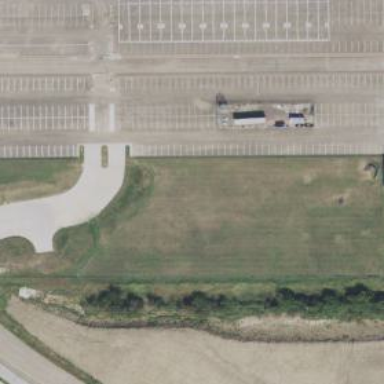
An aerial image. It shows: Grass pitch designated for softball. It is softball/baseball practice field.